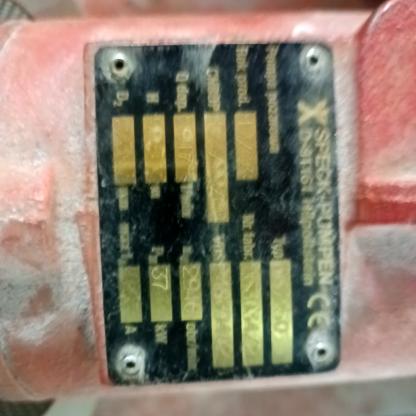
Klasa: tabliczka-znamionowa